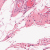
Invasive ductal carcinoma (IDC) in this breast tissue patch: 0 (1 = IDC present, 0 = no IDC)